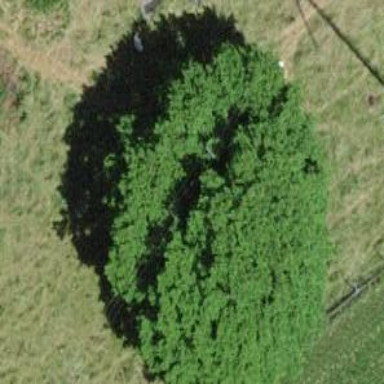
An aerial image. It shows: Beautiful tree in nature.